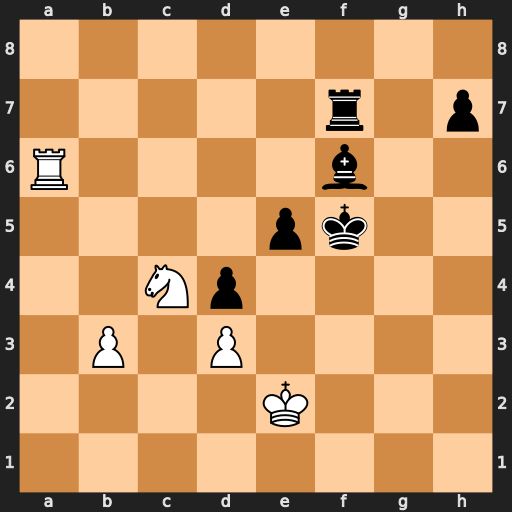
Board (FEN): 8/5r1p/R4b2/4pk2/2Np4/1P1P4/4K3/8
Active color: w
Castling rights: -
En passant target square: -
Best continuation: Nd6+ Kf4 Nxf7